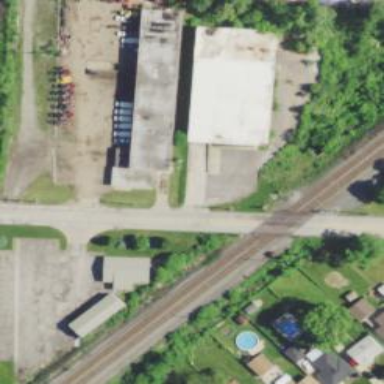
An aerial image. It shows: Railway service station.